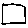
Label: square